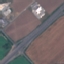
Land use / land cover: Highway